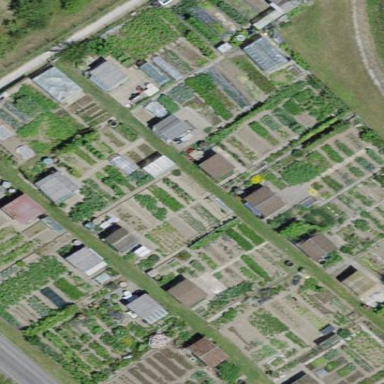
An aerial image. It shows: Allotments area.